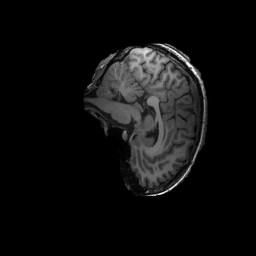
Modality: T1w
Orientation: sagittal
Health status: ill
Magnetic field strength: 3 T